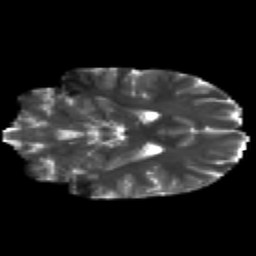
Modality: T2w
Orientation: coronal
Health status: healthy
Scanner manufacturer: siemens
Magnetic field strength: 3 T
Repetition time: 12 s
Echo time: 0.092 s